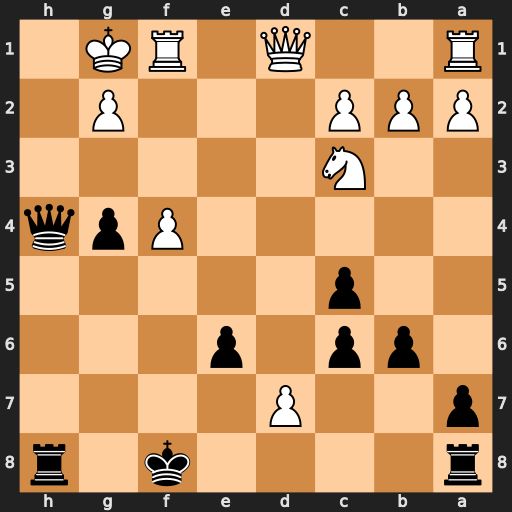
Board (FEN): r4k1r/p2P4/1pp1p3/2p5/5Ppq/2N5/PPP3P1/R2Q1RK1
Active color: b
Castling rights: -
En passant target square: -
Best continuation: g3 d8=R+ Rxd8 Qxd8+ Qxd8